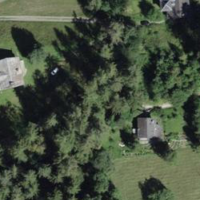
EUNIS habitat code: 43
Species observed at this site:
Cyanistes caeruleus
Corylus avellana
Parus major
Chloris chloris
Pyrrhula pyrrhula
Sitta europaea
Fringilla coelebs
Periparus ater